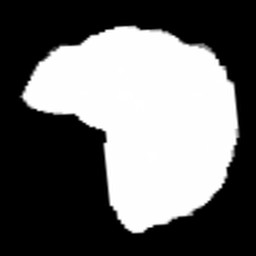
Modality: FA
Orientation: sagittal
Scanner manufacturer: siemens
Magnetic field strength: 3 T
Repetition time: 3.6 s
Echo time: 0.092 s